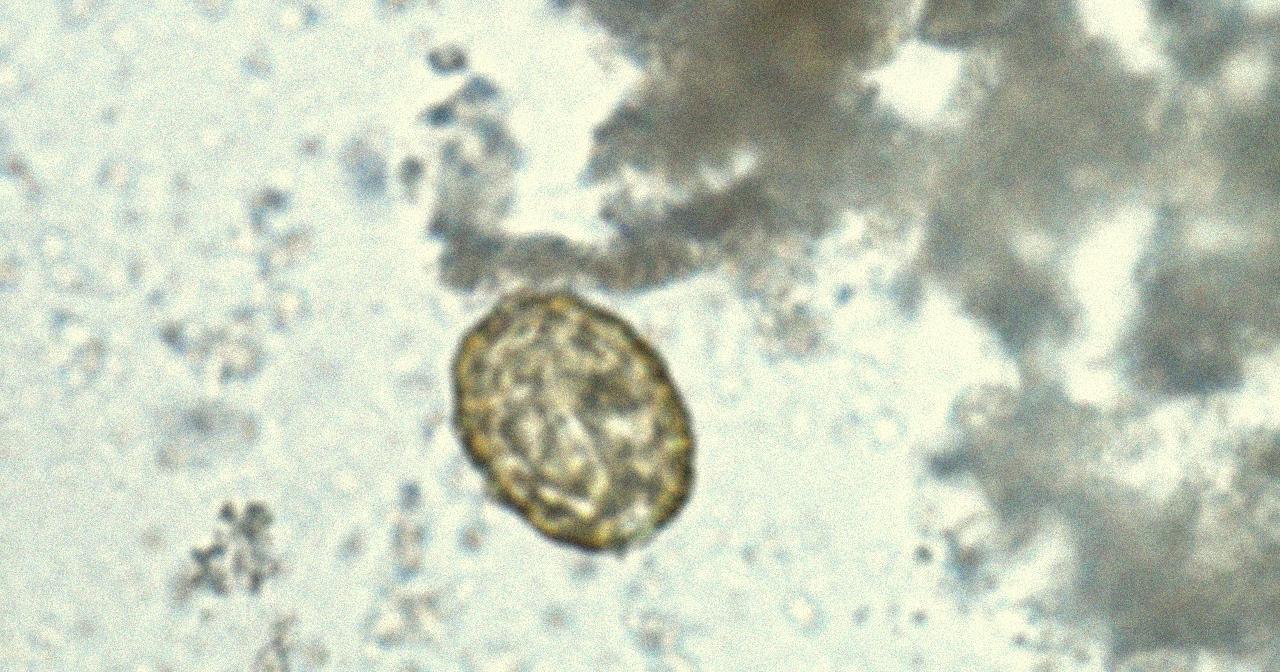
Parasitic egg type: Ascaris lumbricoides